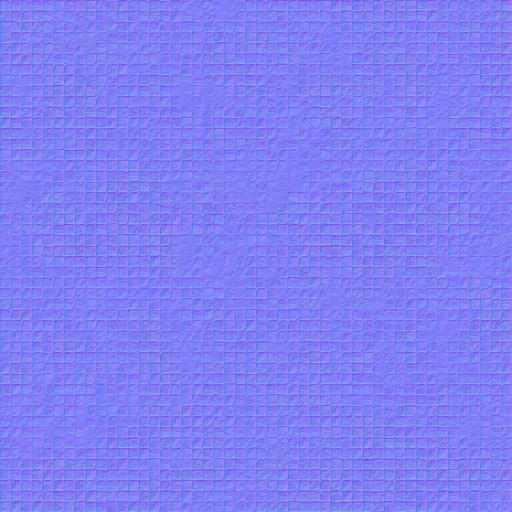
pattern paved pavement paving stones square tiled tiles